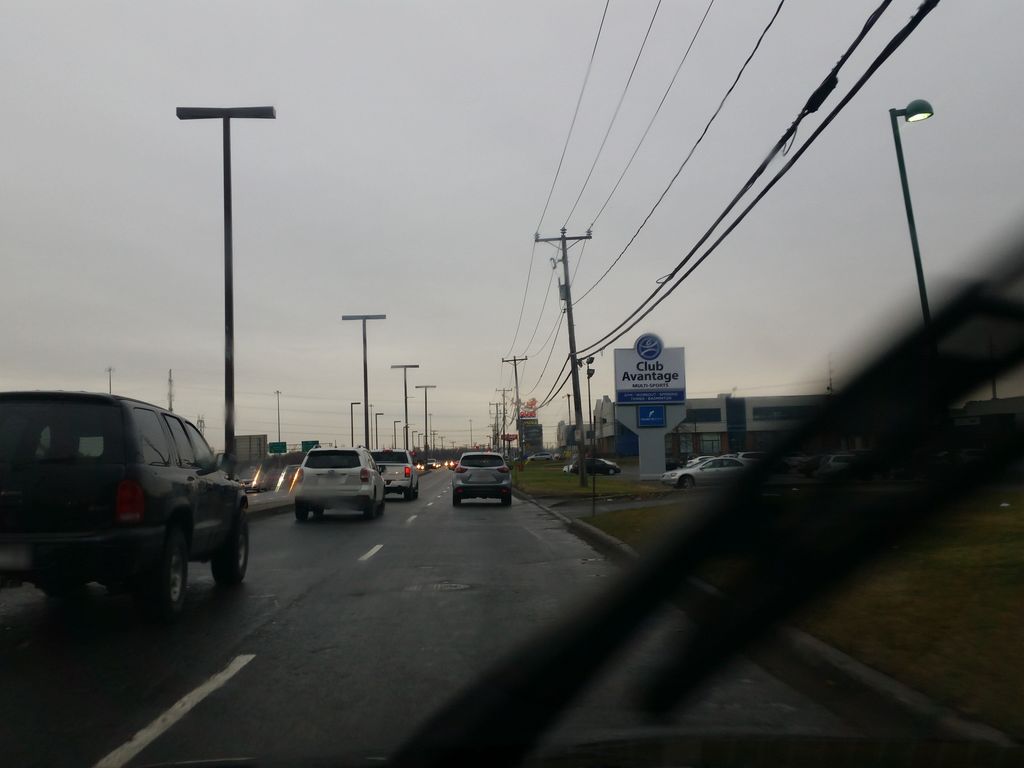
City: quebec_city